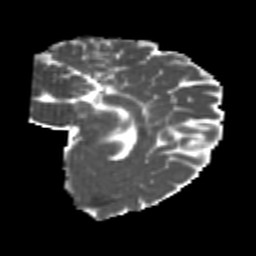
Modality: MD
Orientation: sagittal
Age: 23
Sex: female
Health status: healthy
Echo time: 0.074 s